Field crop: maize
Growth stage: 2
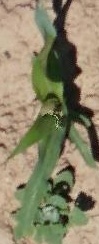
Species: maize